Question: So I've ben trying to detect a number (1-9) inside a yellow cube, but without a solid solution..

<URL>
This is one solution I've been trying, but without any luck
'''
from PIL import Image
from operator import itemgetter
import numpy as np
import easyocr
import cv2
import re
import imutils
import pytesseract
pytesseract.pytesseract.tesseract_cmd = r'C:\Program Files\Tesseract-OCR esseract'
img = cv2.imread("ROI_0.png")
gry = cv2.cvtColor(img, cv2.COLOR_BGR2GRAY)
thr = cv2.adaptiveThreshold(gry, 255, cv2.ADAPTIVE_THRESH_MEAN_C,
cv2.THRESH_BINARY_INV, 59, 88)
bnt = cv2.bitwise_not(thr)
txt = pytesseract.image_to_string(bnt, config="--psm 6 digits")
txt = txt.strip().split("
")
print(txt)
cv2.imshow("bnt", bnt)
cv2.waitKey(0)
'''
Is there another way to do this, because it's not working?
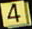
Answer: Steps:
1. Binarize(otsu's method)
2. Correct skew using minAreaRect
3. Find max area contour
4. crop the number
5. pass cropped to pytesseract image = cv2.imread("y6.png")
# image = image_resize(image,width=480,height=640)
gray = cv2.cvtColor(image,cv2.COLOR_BGR2GRAY)
thresh = cv2.threshold(gray,0,255,cv2.THRESH_BINARY+cv2.THRESH_OTSU)[1]
contours = cv2.findContours(thresh,cv2.RETR_EXTERNAL,cv2.CHAIN_APPROX_SIMPLE)[0]
big = max(contours,key=cv2.contourArea)
(x,y),(w,h),angle = cv2.minAreaRect(big)
print(angle)
(h, w) = image.shape[:2]
center = (w // 2, h // 2)
M = cv2.getRotationMatrix2D(center, angle, 1.0)
rotated = cv2.warpAffine(thresh, M, (w, h),flags=cv2.INTER_CUBIC, borderMode=cv2.BORDER_CONSTANT,borderValue=(0,0,0))
big = cv2.findContours(rotated,cv2.RETR_EXTERNAL,cv2.CHAIN_APPROX_SIMPLE)[0]
big = max(big,key=cv2.contourArea)
x,y,w,h = cv2.boundingRect(big)
# cropped = rotated[y:y+h,x:x+w]
cropped = rotated[y:y+h-h//10,w//6:x+w-w//6]
data = pytesseract.image_to_string(cropped,config='--psm 6 digits')# -c tessedit_char_whitelist = <PHONE>')
print(data)
There are a few hardcoded values like h//10 and all in cropping. So optimization is needed.